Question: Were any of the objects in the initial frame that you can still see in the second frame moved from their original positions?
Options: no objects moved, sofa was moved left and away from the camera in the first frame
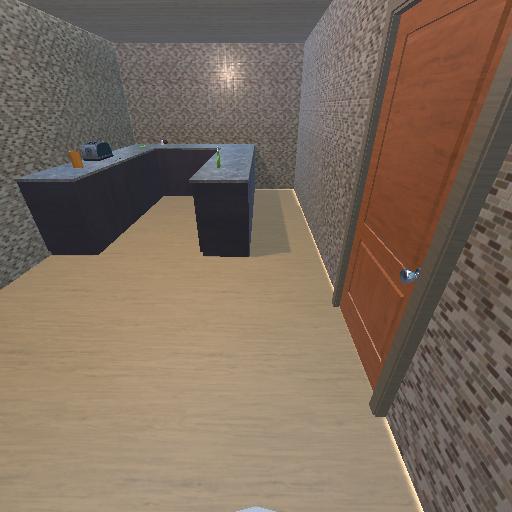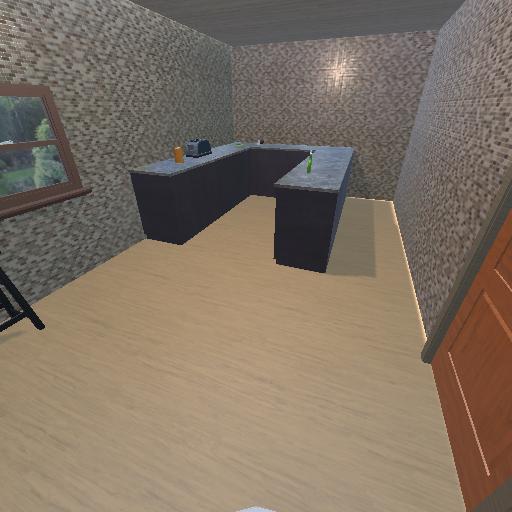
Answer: no objects moved